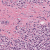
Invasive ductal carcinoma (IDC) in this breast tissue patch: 1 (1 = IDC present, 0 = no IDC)